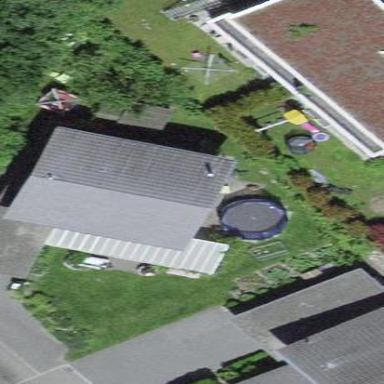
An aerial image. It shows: Building with gabled roof.